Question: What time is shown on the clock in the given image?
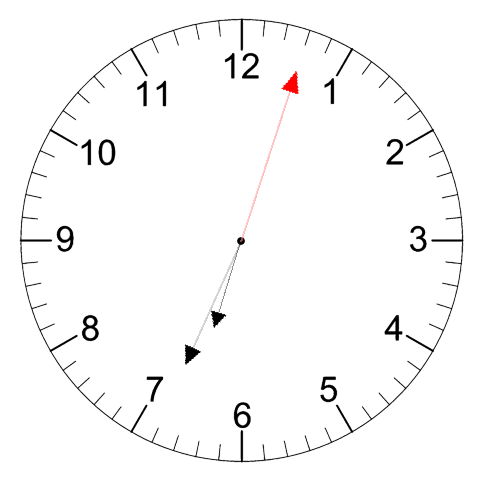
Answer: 06:34:03